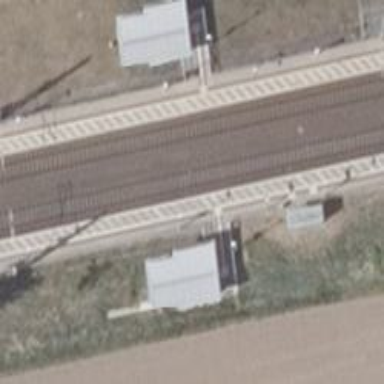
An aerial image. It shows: Station for public transport and railway.